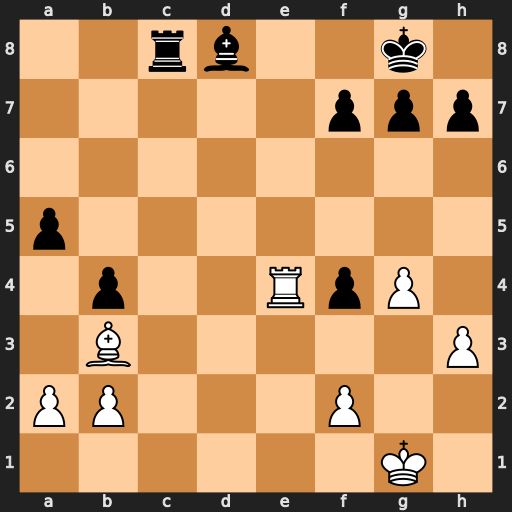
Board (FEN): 2rb2k1/5ppp/8/p7/1p2RpP1/1B5P/PP3P2/6K1
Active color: w
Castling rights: -
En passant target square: -
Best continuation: Re8#